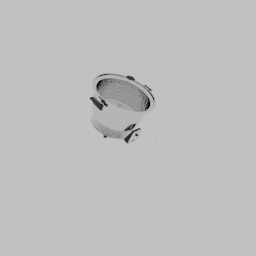
Label: appliances